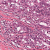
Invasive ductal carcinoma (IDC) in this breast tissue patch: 1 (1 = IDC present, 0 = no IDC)